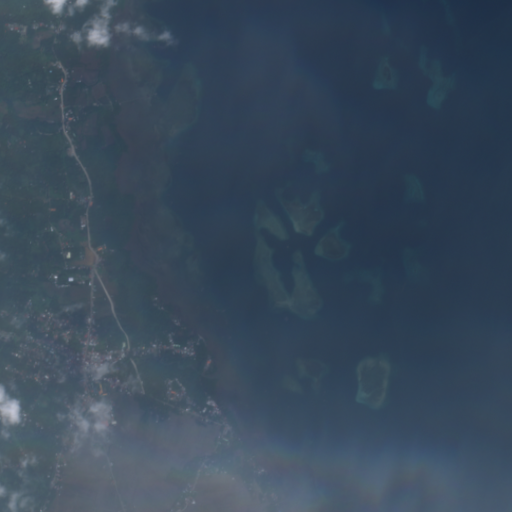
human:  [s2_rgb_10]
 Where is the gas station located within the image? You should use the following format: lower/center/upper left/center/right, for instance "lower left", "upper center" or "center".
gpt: The gas station is located in the lower left of the image.
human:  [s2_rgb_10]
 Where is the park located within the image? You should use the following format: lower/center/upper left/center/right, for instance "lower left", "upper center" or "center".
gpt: The park is located in the left of the image.
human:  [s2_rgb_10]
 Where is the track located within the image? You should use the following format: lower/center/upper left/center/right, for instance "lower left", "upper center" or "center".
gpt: There is no track in the image.